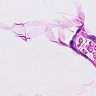
Metastatic tissue present: no